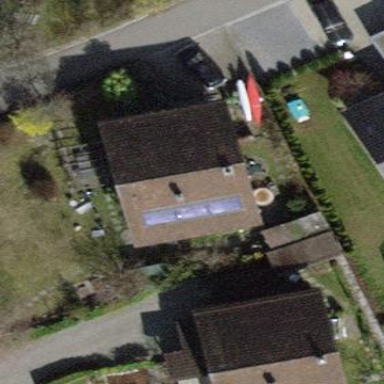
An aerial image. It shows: Detached building.